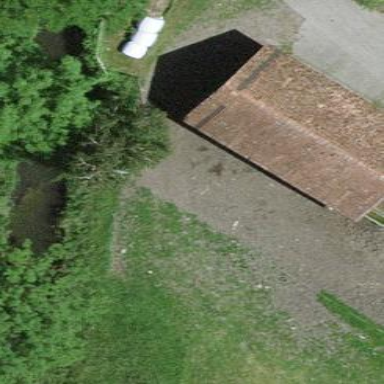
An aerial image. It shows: Barn.